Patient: sex M, age 58
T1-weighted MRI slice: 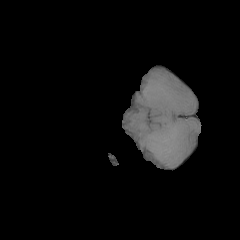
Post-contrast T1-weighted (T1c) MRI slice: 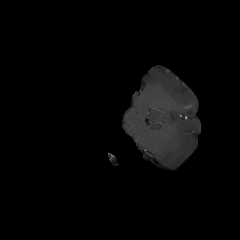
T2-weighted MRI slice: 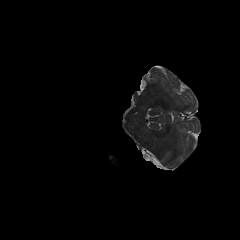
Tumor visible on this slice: no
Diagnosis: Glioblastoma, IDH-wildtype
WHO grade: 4